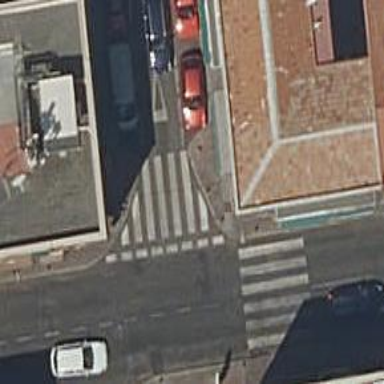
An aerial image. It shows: Marked crossing on the road.